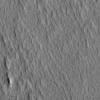
Atmospheric dust classification: not_dusty